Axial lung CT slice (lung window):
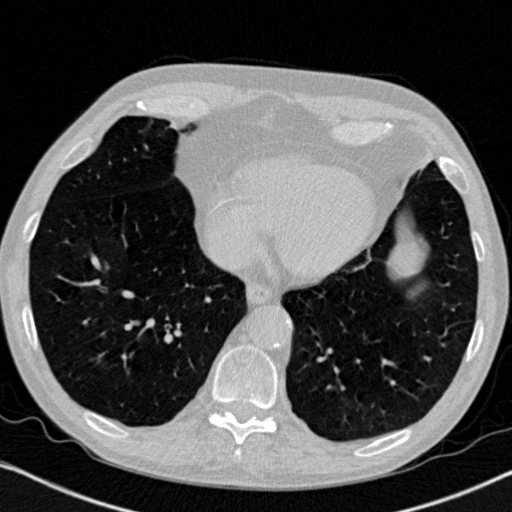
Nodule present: no